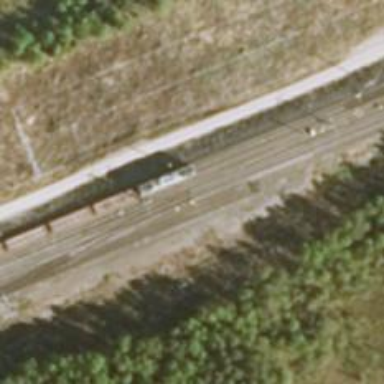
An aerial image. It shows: Railway track with continuous electrified contact line.